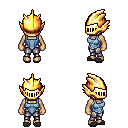
a pixel art fantasy rpg character, female body template, human, tanned skin, blue vest, metal pants, dark blonde parted hairstyle, gold helm, gray slippers, four views (front, back, left, right), 2x2 character sprite sheet, small pixel art, hard edges, no anti-aliasing